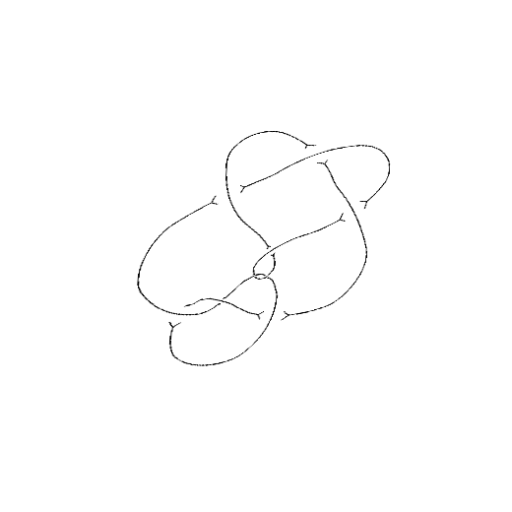
Crossing number: 9